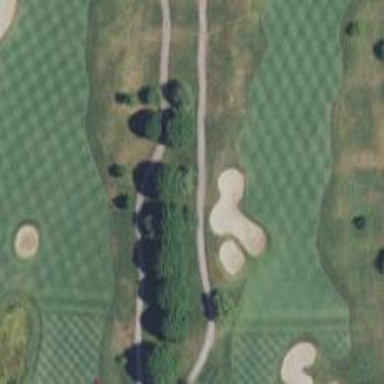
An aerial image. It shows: Service road designated as golf cart path.